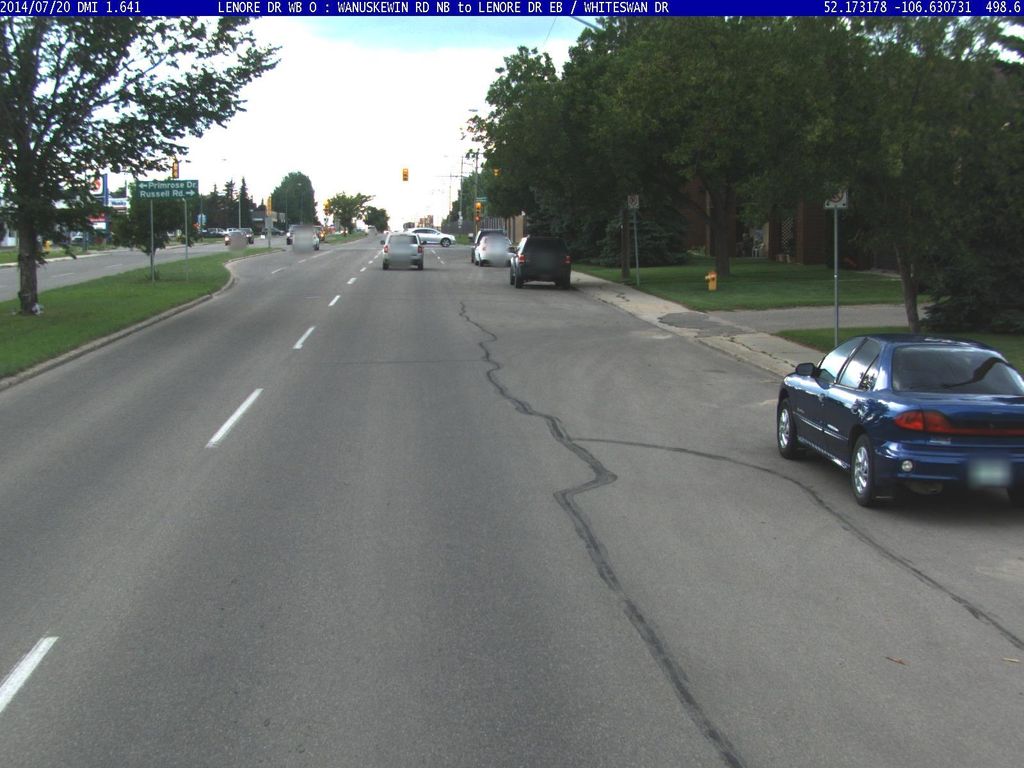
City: saskatoon